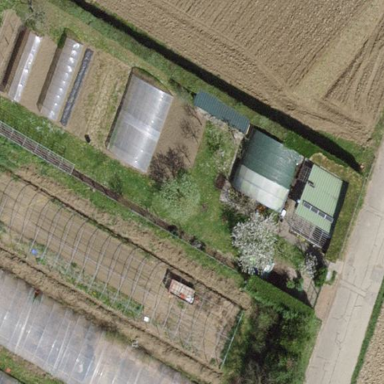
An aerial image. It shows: Area designated for allotments.